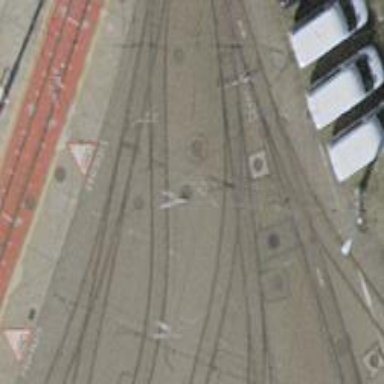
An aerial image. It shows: Tram level crossing on the railway.